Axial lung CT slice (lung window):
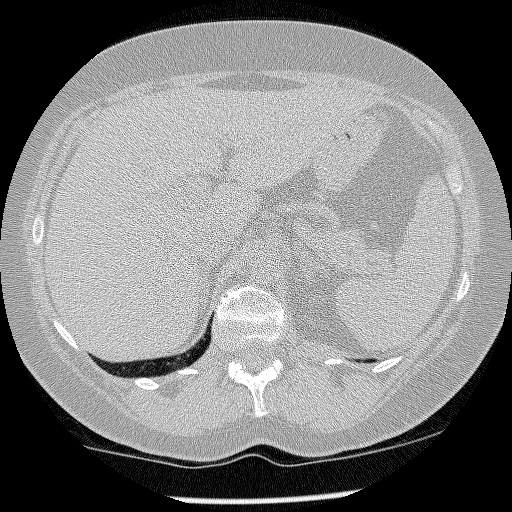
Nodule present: no